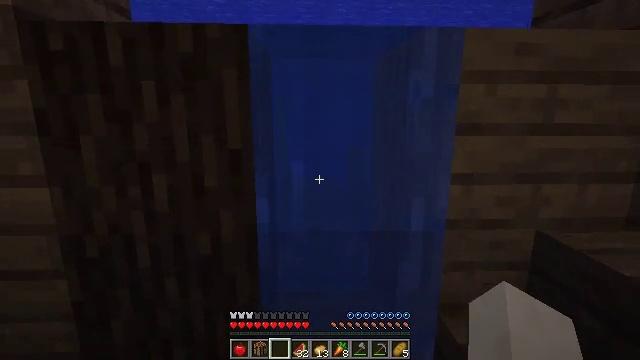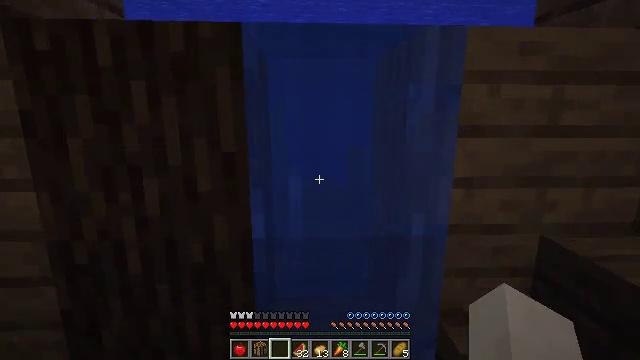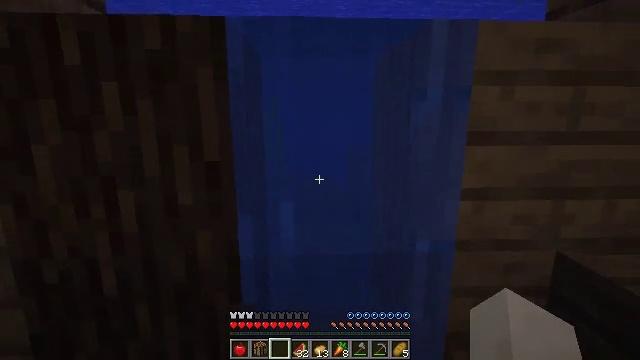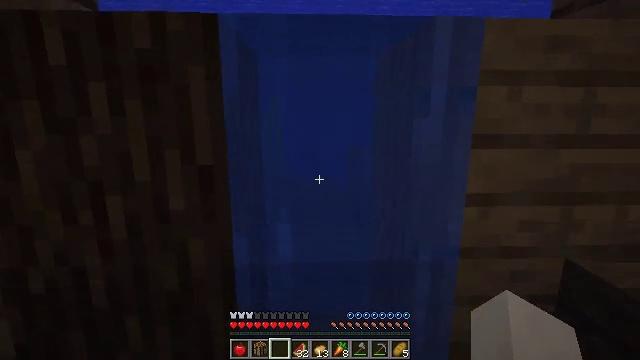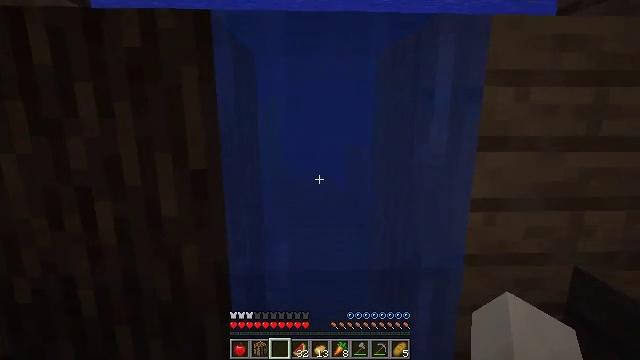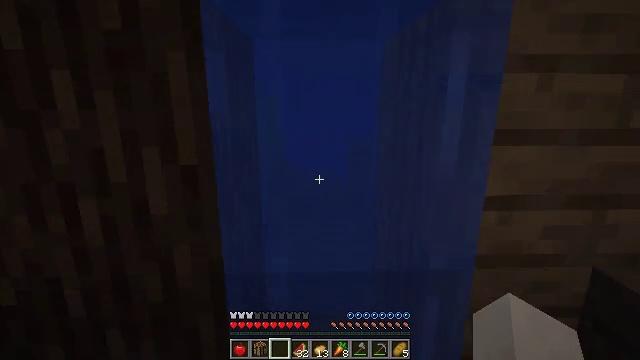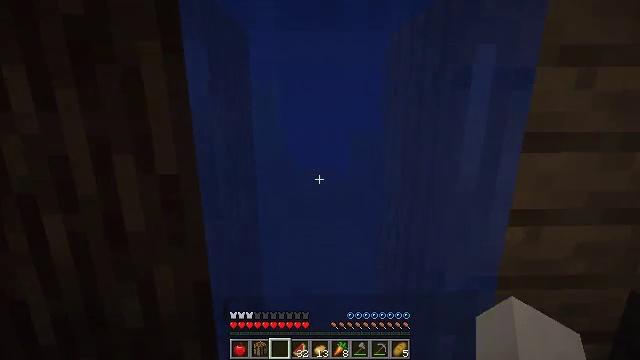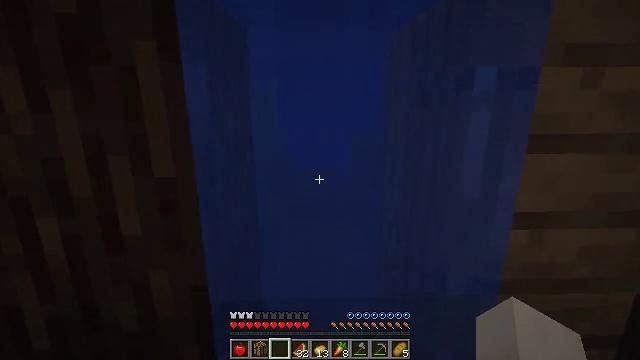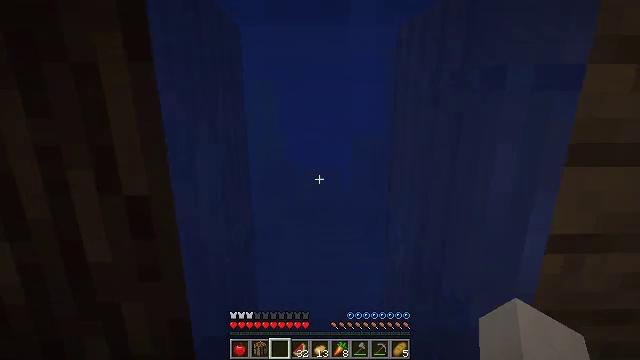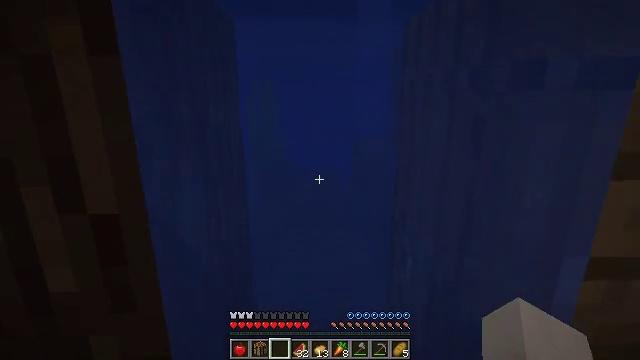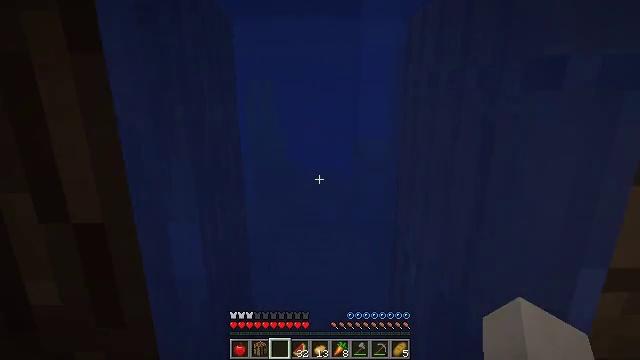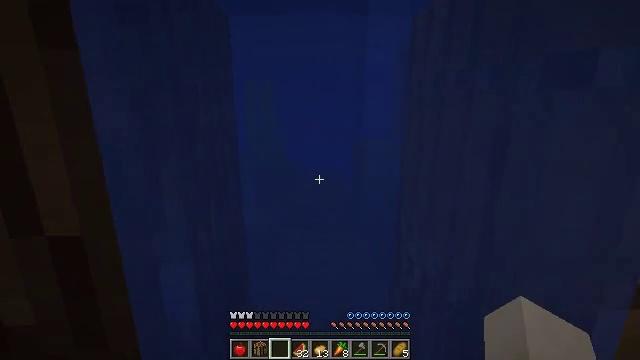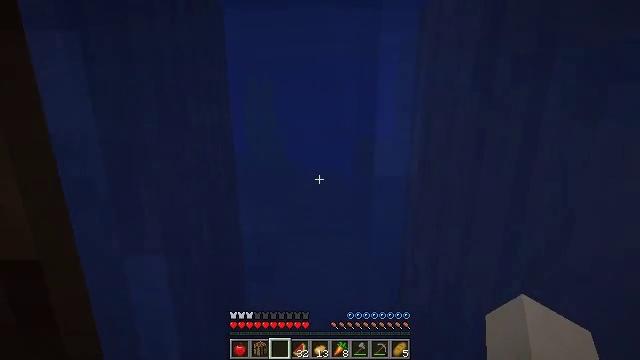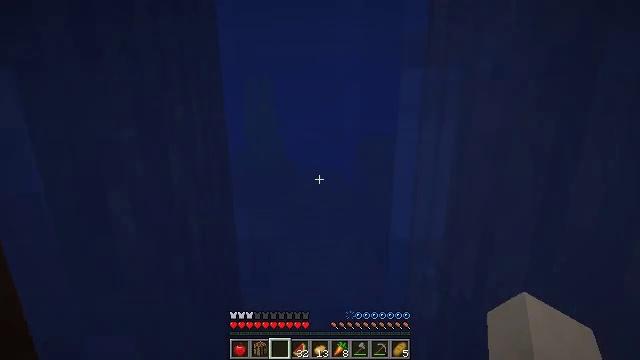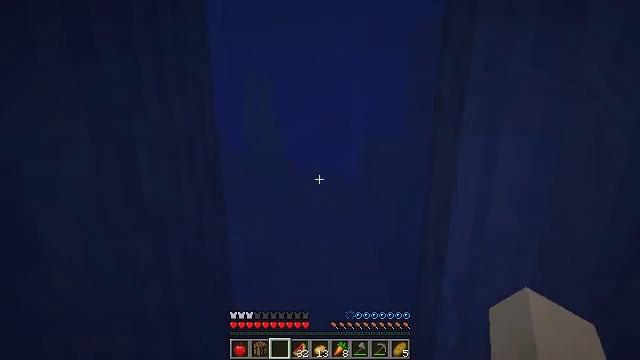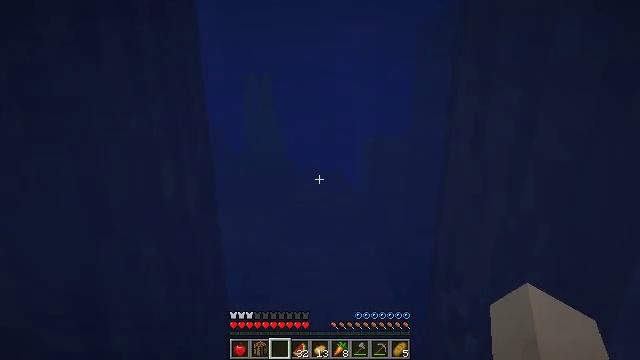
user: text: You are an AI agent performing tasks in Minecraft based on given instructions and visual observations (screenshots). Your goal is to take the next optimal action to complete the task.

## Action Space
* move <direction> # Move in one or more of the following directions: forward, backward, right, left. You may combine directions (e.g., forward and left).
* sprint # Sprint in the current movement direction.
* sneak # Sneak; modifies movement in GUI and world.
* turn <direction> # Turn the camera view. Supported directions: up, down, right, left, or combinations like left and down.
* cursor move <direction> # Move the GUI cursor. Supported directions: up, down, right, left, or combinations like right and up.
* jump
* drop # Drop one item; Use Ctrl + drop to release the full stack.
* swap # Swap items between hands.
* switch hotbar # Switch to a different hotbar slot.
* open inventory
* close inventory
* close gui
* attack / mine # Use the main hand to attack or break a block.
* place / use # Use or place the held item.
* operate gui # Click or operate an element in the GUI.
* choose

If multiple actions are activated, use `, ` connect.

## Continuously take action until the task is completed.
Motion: motion action
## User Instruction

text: Reclaim the acacia fence from a structure.
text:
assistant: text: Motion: move forward
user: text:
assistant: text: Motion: move forward
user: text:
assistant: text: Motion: move forward
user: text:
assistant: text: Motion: move forward
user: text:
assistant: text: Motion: move forward, turn down
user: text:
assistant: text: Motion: move forward
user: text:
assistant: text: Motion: move forward
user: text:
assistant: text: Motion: move forward
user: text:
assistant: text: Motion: move forward
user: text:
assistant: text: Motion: move forward
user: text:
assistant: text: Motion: move forward
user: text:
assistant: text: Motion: move forward
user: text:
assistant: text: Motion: move forward
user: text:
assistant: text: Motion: move forward
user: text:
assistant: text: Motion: move forward
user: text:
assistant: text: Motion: move forward, turn left and down
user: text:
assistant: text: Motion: move forward, turn left
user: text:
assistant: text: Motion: move forward
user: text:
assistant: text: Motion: move forward
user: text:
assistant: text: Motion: move forward
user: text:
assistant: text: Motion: move forward
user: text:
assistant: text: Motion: turn left and down
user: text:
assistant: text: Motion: no_op
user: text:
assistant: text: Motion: no_op
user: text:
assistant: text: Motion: turn left
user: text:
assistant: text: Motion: move forward and move right, turn left and down
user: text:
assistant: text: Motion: move forward and move right, turn left and down
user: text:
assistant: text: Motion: move forward and move right, turn left
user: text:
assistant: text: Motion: move forward and move right, turn left
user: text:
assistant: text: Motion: move forward and move right, turn down